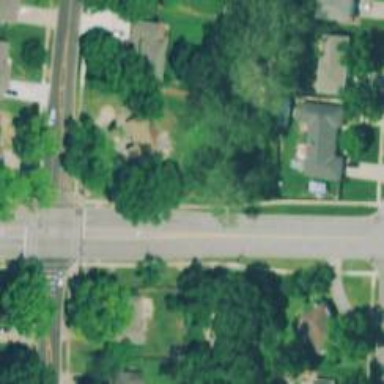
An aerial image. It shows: Road with dash markings.